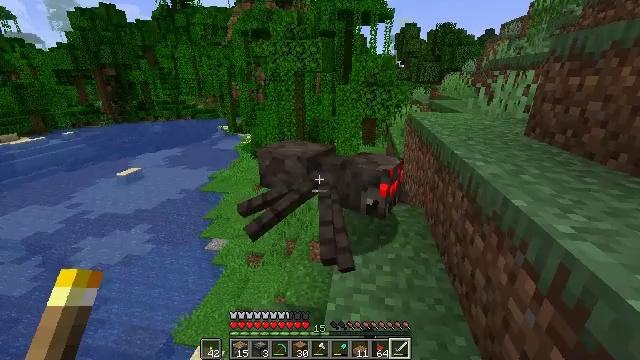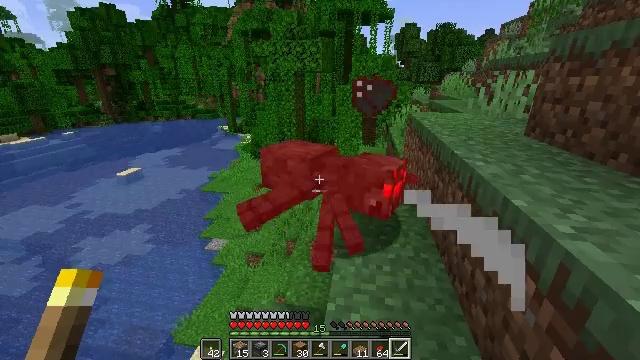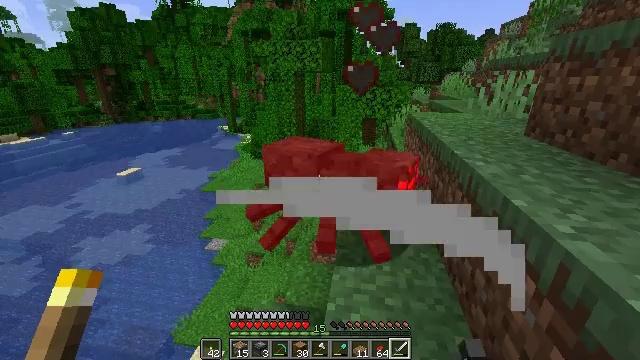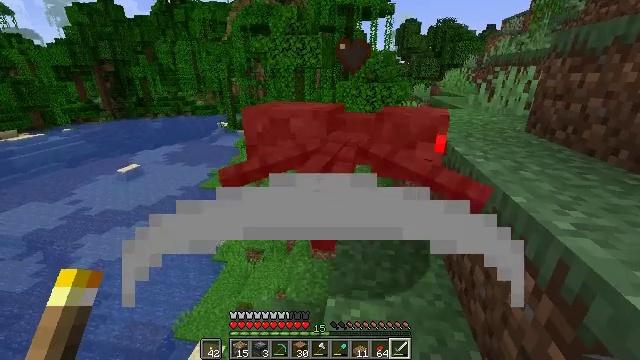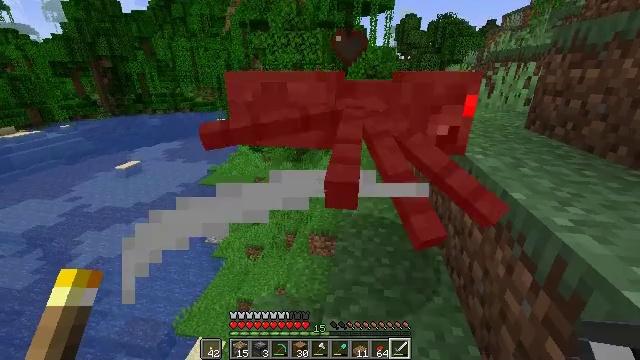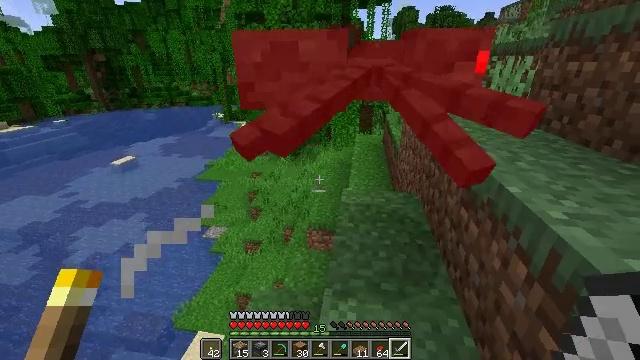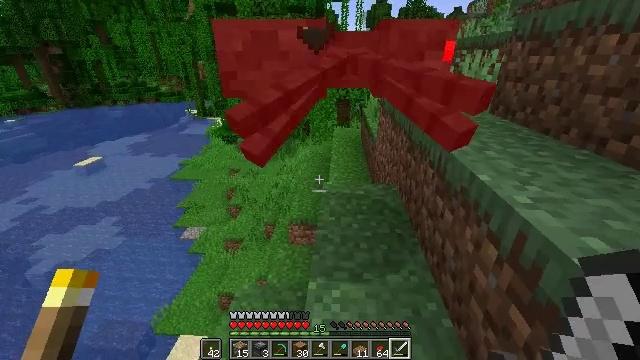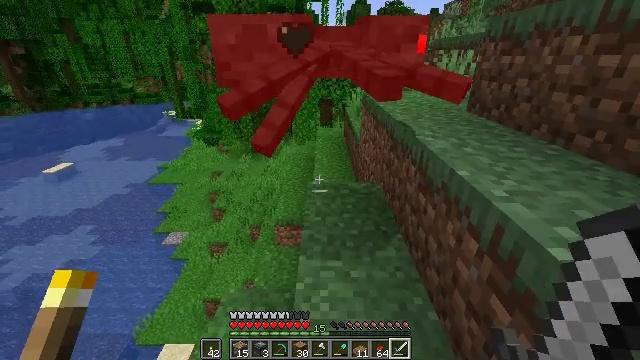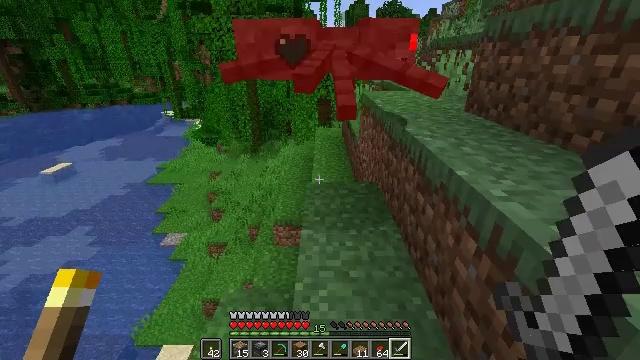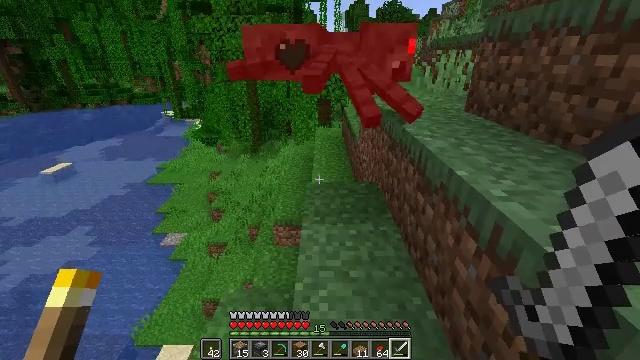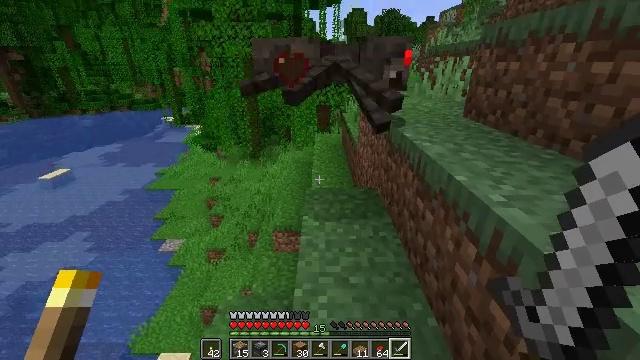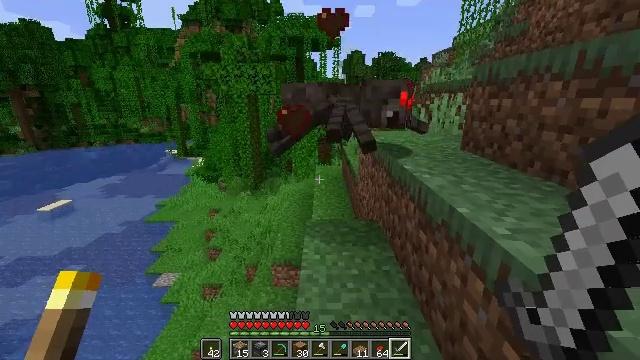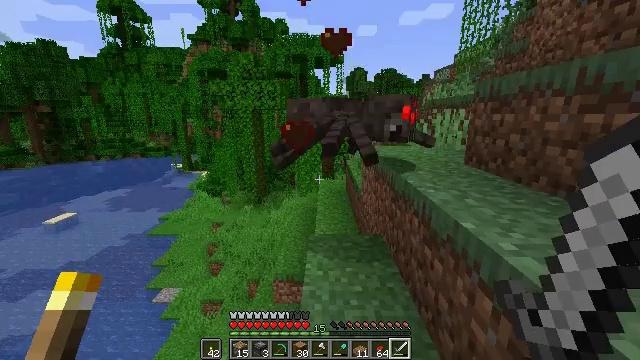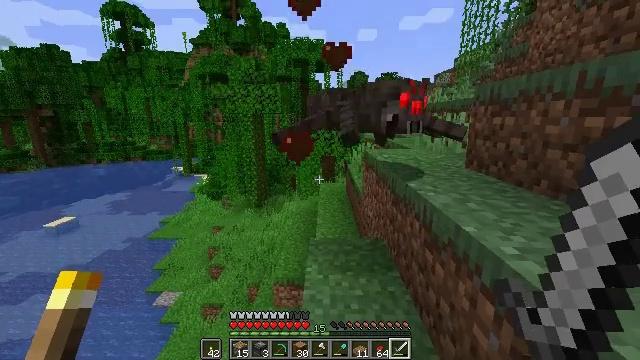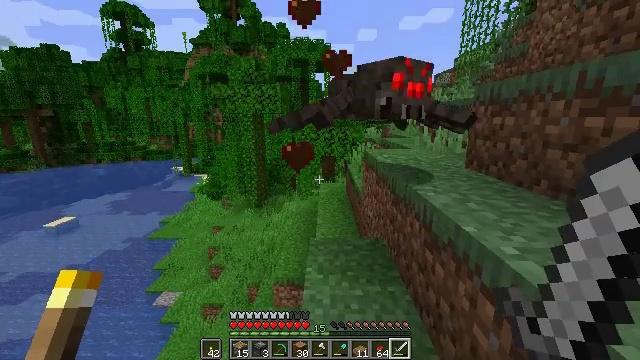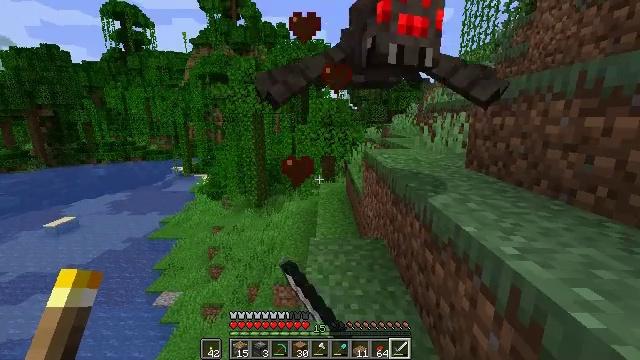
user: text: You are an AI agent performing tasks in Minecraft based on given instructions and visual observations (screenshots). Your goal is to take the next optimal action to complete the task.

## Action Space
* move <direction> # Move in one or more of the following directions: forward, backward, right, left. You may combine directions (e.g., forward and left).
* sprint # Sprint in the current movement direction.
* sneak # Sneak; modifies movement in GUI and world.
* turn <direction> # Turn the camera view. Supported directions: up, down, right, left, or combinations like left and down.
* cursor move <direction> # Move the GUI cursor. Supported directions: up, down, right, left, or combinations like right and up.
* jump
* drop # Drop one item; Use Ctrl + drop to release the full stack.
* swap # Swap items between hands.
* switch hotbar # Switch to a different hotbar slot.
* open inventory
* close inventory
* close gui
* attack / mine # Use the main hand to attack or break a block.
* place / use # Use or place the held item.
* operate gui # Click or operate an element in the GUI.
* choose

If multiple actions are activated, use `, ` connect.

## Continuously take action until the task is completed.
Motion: motion action
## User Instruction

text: Combat the spider.
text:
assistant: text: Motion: no_op
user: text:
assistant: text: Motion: no_op
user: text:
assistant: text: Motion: no_op
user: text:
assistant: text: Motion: no_op
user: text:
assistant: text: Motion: turn down
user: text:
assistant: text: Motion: turn right and down
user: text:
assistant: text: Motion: turn right
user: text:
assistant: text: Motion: no_op
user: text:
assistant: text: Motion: no_op
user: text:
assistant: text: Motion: turn up
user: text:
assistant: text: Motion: turn up
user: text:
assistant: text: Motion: turn up
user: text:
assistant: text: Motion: no_op
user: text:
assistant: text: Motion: attack / mine
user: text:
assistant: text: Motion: attack / mine
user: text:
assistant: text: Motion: attack / mine
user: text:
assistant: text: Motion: attack / mine
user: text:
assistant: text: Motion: attack / mine
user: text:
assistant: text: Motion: attack / mine
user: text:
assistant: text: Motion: turn right, attack / mine
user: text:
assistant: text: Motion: turn right and up
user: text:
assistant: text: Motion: turn right and up
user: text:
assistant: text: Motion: turn right and up
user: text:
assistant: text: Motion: turn left and up
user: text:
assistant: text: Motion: turn left and up
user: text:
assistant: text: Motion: attack / mine
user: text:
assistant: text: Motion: attack / mine
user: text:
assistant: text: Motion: attack / mine
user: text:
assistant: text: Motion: attack / mine
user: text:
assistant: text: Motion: attack / mine